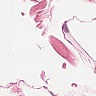
Metastatic tissue present: no